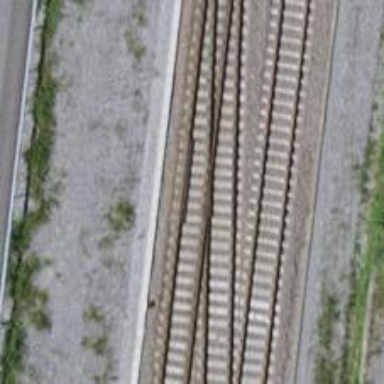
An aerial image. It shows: Siding railway track with electrified contact line.